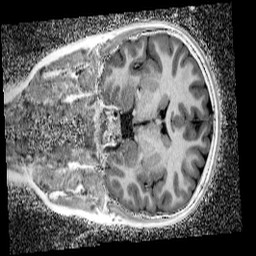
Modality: UNIT1_denoised
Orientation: coronal
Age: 11
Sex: female
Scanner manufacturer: siemens
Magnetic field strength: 3 T
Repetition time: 4 s
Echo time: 0.00299 s